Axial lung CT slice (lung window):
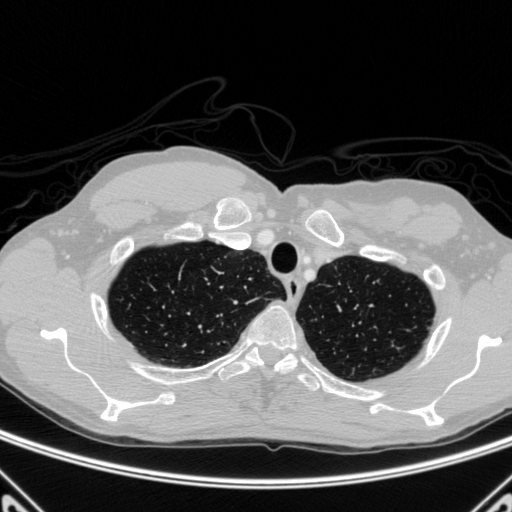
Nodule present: no